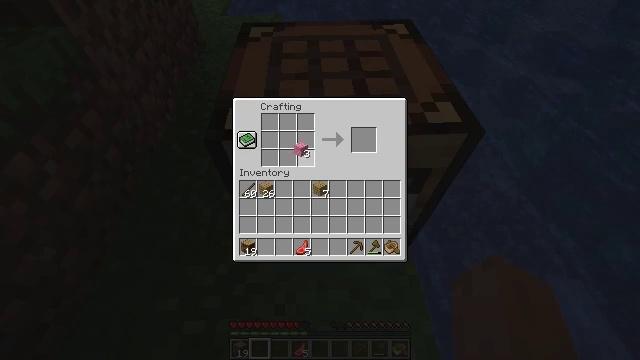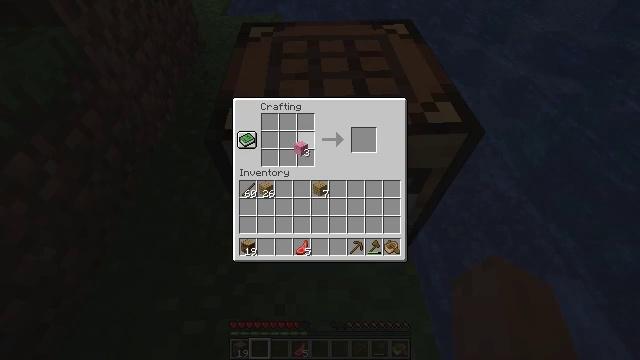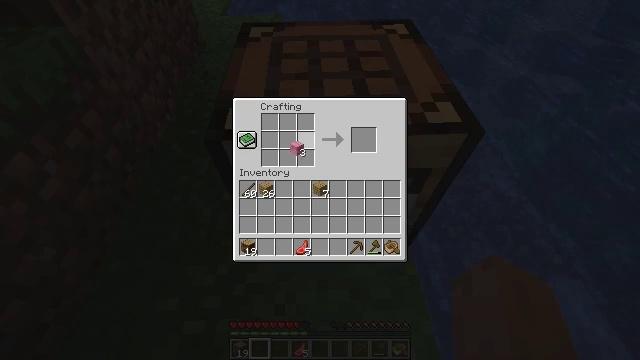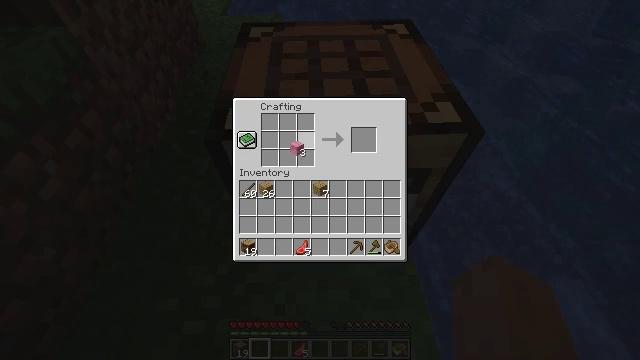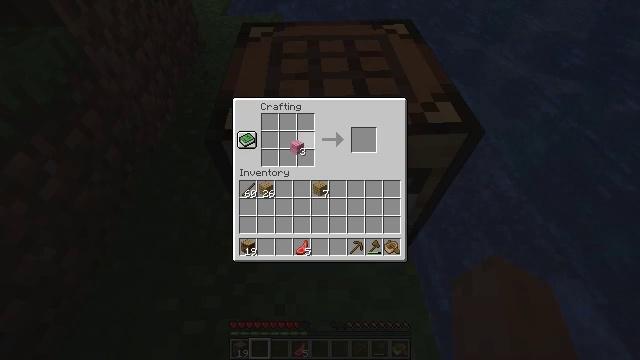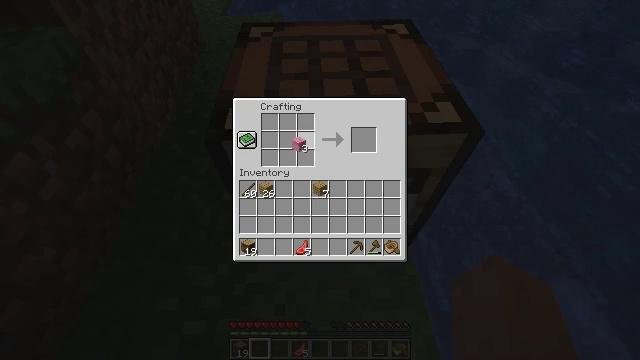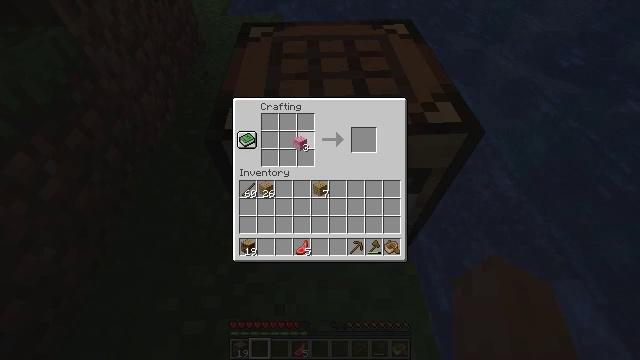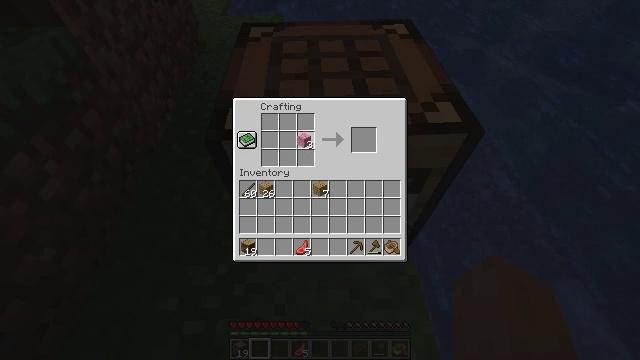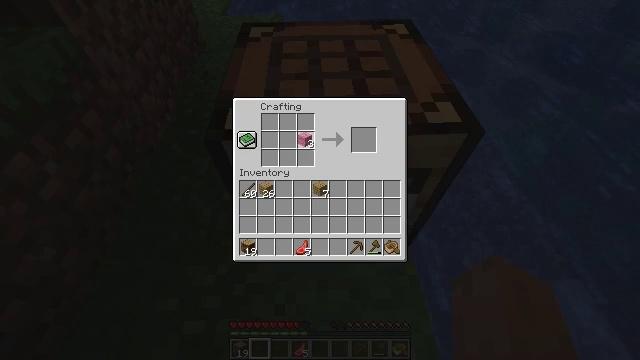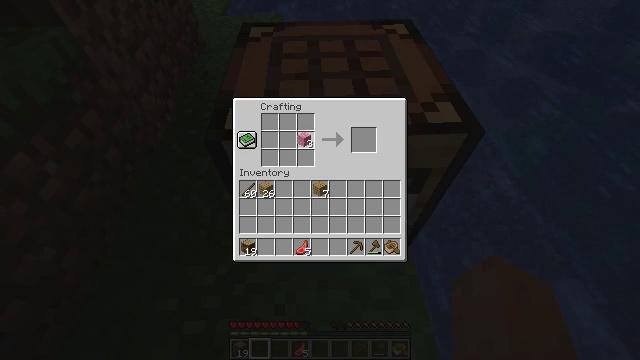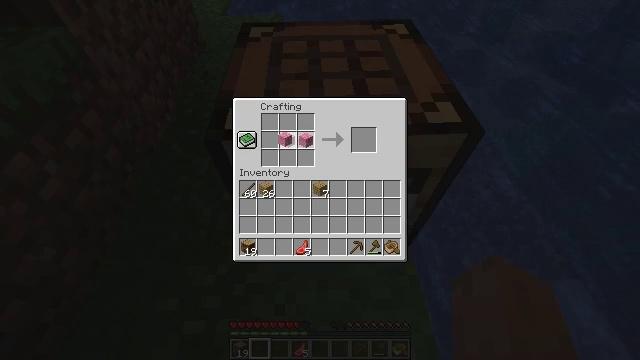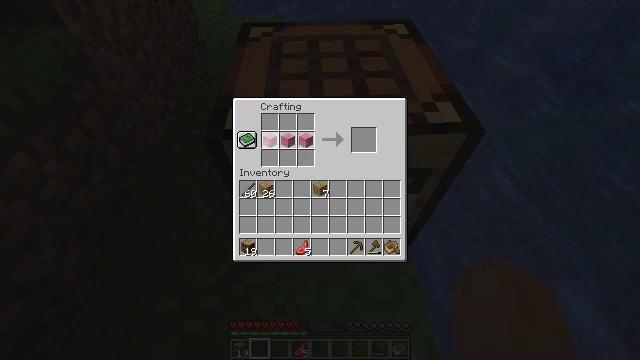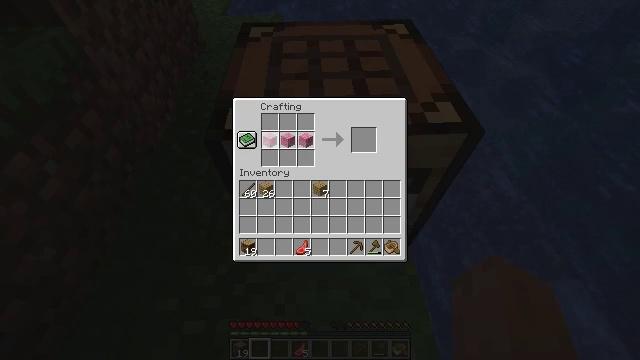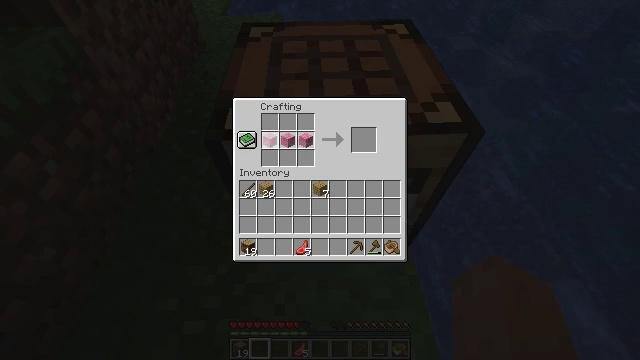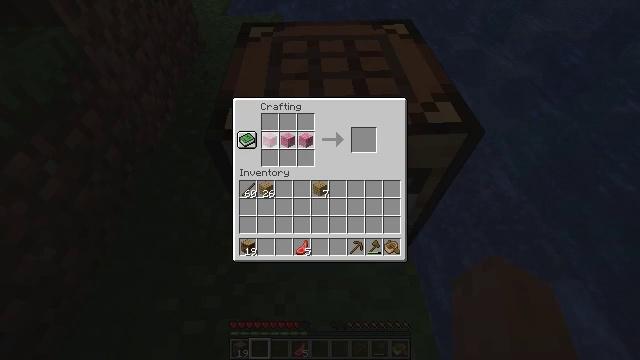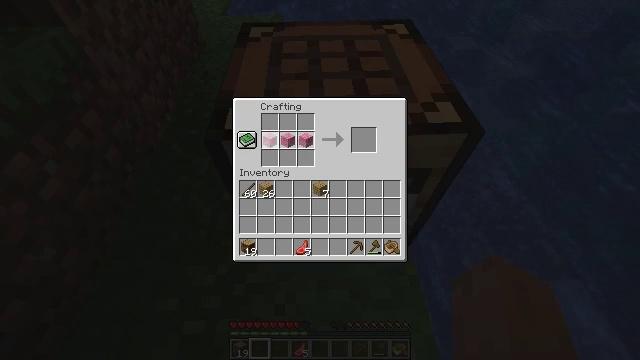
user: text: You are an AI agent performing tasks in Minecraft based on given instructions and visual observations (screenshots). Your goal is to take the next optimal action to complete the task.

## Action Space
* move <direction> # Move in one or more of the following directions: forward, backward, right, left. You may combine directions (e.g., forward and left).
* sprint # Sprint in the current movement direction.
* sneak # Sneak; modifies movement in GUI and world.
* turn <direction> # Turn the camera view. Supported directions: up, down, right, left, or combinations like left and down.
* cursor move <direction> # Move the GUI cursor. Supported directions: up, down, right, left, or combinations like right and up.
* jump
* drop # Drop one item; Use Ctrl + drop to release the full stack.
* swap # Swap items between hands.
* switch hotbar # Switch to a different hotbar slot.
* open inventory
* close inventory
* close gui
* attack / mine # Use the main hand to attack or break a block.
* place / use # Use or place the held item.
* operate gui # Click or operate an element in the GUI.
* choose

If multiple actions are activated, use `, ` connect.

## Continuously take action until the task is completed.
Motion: motion action
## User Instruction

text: Combine white wool with dye and planks to make a pink bed.
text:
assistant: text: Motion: operate gui
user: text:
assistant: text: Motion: operate gui
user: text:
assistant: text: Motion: operate gui
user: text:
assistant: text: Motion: operate gui
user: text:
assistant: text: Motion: operate gui
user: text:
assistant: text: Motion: operate gui
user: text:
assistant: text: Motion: operate gui
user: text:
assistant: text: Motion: operate gui
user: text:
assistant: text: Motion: operate gui
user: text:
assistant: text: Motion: cursor move left, operate gui
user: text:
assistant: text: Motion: cursor move left, operate gui
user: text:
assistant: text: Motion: operate gui
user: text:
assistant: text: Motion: operate gui
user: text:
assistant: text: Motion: operate gui
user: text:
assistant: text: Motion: operate gui
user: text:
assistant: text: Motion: cursor move right
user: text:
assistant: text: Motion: cursor move right and down
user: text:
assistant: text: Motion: cursor move right and down
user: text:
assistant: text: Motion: cursor move right and down
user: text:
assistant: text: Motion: no_op
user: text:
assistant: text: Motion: operate gui
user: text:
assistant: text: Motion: operate gui
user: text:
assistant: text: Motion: operate gui
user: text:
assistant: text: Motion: no_op
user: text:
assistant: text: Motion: cursor move left and up
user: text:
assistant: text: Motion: cursor move up
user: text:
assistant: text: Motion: no_op
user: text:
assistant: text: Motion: choose
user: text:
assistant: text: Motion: choose
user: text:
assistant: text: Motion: cursor move left, choose